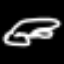
Label: frog